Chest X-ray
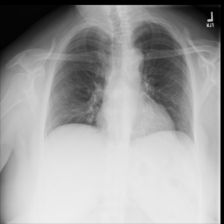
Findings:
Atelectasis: negative
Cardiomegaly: negative
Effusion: negative
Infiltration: negative
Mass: negative
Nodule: negative
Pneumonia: negative
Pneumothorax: negative
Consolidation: negative
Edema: negative
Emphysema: negative
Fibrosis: negative
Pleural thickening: negative
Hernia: negative